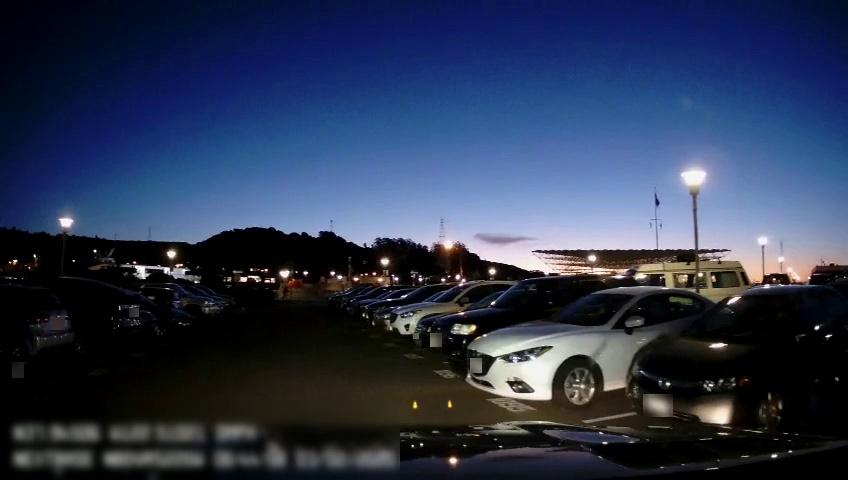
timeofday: Night
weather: Other
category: Drivable Space
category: Vehicles | Car
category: Vehicles | Car
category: Vehicles | SUV
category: Vehicles | Car
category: Vehicles | Car
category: Vehicles | SUV
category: Vehicles | SUV
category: Vehicles | Truck
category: Vehicles | Car
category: Vehicles | Car
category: Vehicles | SUV
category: Vehicles | Car
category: Vehicles | SUV
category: Vehicles | Car
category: Vehicles | SUV
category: Vehicles | Other LV
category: Vehicles | SUV